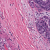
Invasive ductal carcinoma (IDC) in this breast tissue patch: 0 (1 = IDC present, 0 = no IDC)